Current action and preconditions to check: path_clear

Your task: For each precondition in the list above, predict whether it will hold at this action.

Consider the current scene as observed from the mobile robot's camera, and analyze the predicted future states of all dynamic agents (e.g., people, animals, vehicles, or any moving entities) within the NEXT SECOND.

IMPORTANT: Only answer "very likely" if you are absolutely certain—based on strong, clear evidence—that a dynamic agent will violate the precondition in the predicted future state. Do NOT answer "very likely" for unlikely, ambiguous, or low-probability risks.

Ask yourself for each precondition: Is there a high probability, with clear and convincing evidence, that the predicted future states of any dynamic agent will interfere with the predicted future state of the currently executing action within the NEXT SECOND, causing that precondition to fail?

Assess the risk level based on these predictions. Use "likely" or "very likely" if motions create a clear risk of interference.

Use "neutral" or "improbable" if agents are nearby but their predicted paths are clearly diverging or non-conflicting.

Failure Risk Categories: "very improbable", "improbable", "neutral", "likely", "very likely"

Answer Format: Output ONLY the probability_of_failure value from these categories: "very improbable", "improbable", "neutral", "likely", "very likely"

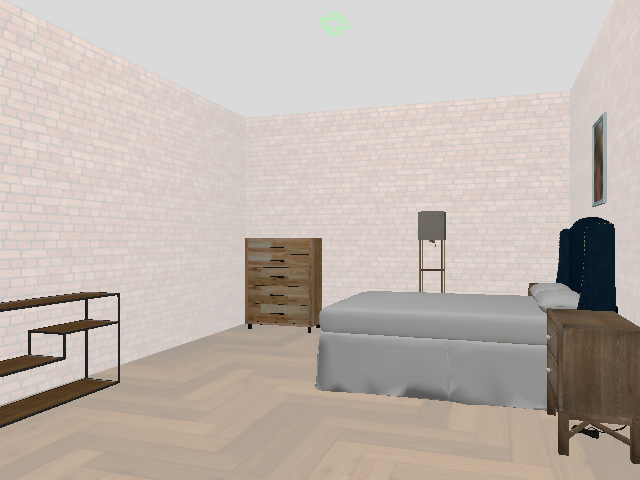

Answer: very improbable